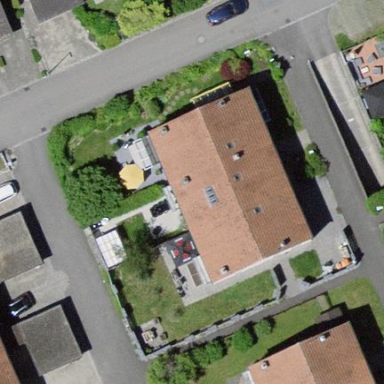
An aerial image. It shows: Terrace building with gabled roof covered in roof tiles.